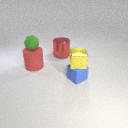
large red metal cylinder behind large red rubber cylinder